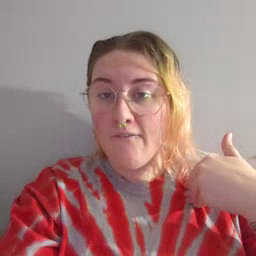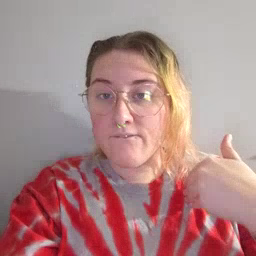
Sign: have